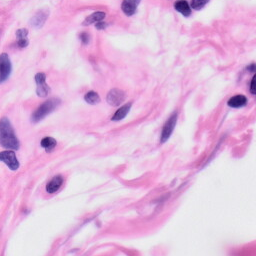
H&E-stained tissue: Skin